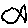
Label: fish